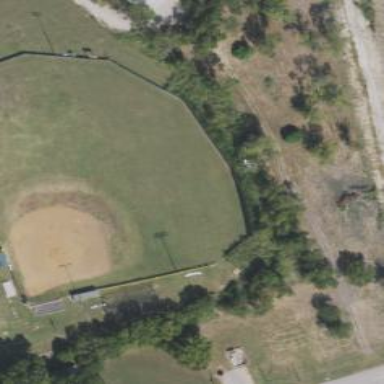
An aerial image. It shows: Baseball pitch for leisure land.